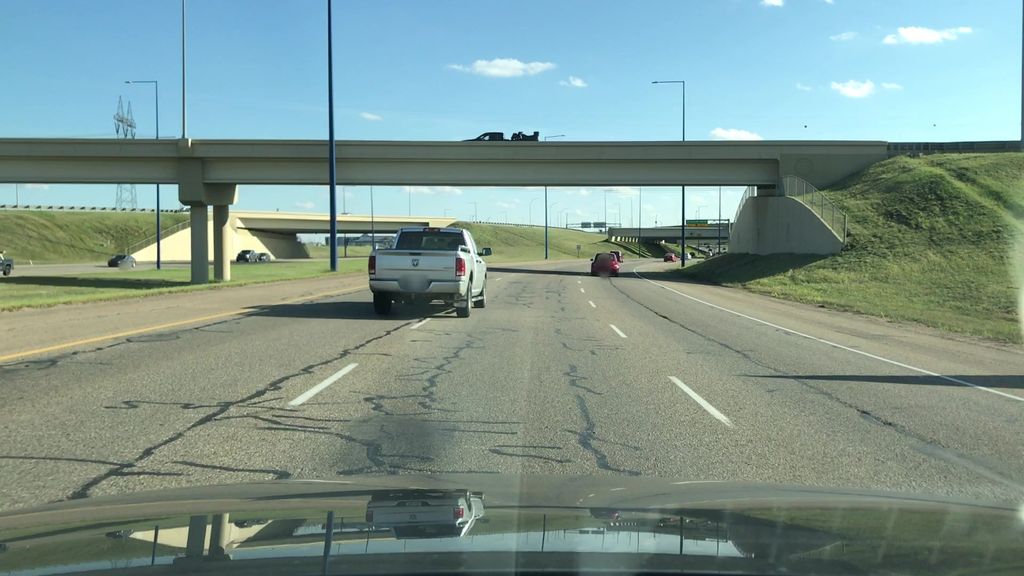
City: edmonton